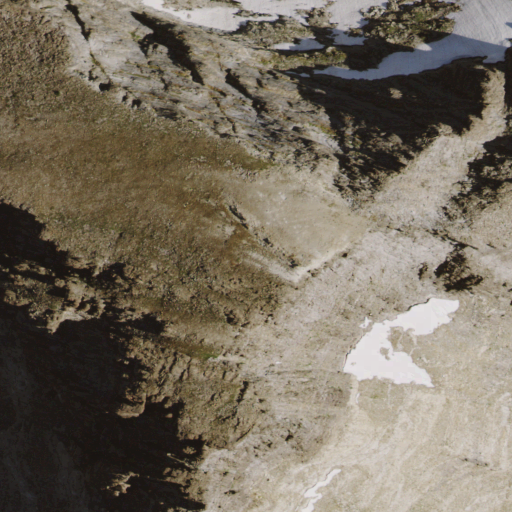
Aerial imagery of mountain in Nevada named Hole in the Mountain Peak containing shrub, barren land, grassland, evergreen forest, and open water